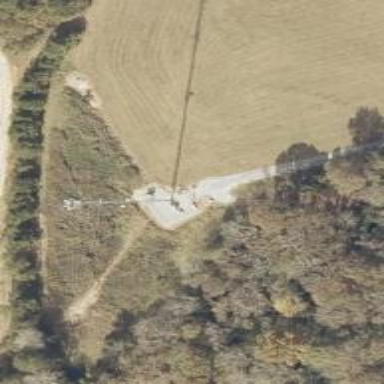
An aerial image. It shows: Communication mast tower.